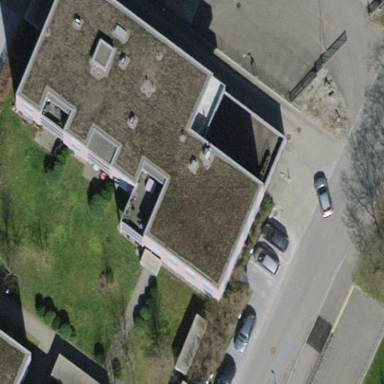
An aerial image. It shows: Building with flat roof.